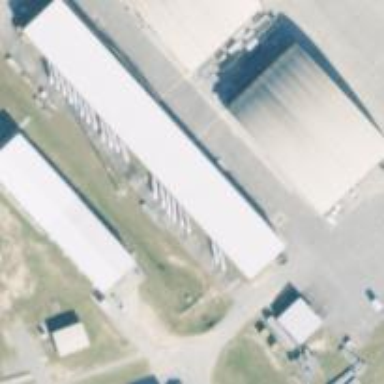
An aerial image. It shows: Hangar located at airport.